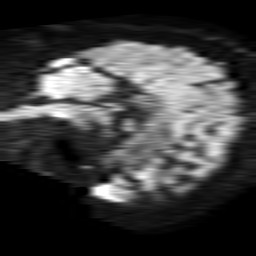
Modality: TRACE
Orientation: sagittal
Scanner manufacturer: philips
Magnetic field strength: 1.5 T
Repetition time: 4.6 s
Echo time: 0.08517 s